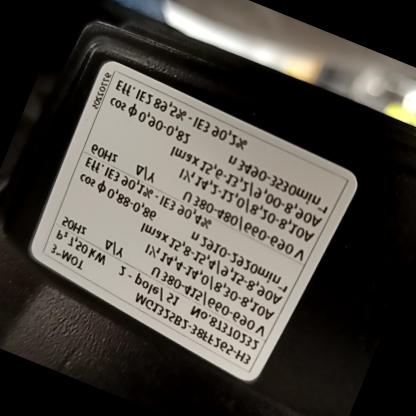
Klasa: tabliczka-znamionowa